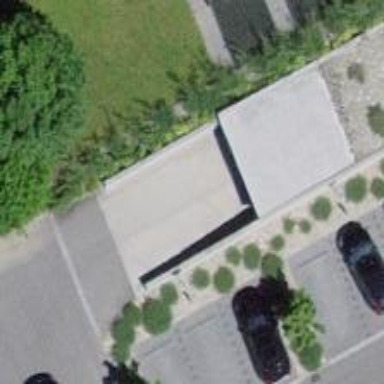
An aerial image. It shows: Parking entrance.